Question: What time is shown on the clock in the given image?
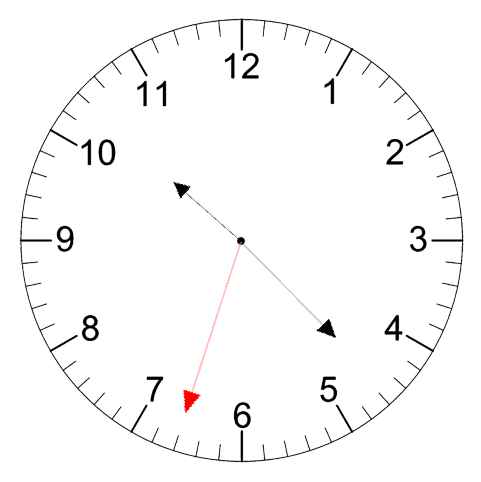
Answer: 10:22:33